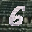
Label: 6